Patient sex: M
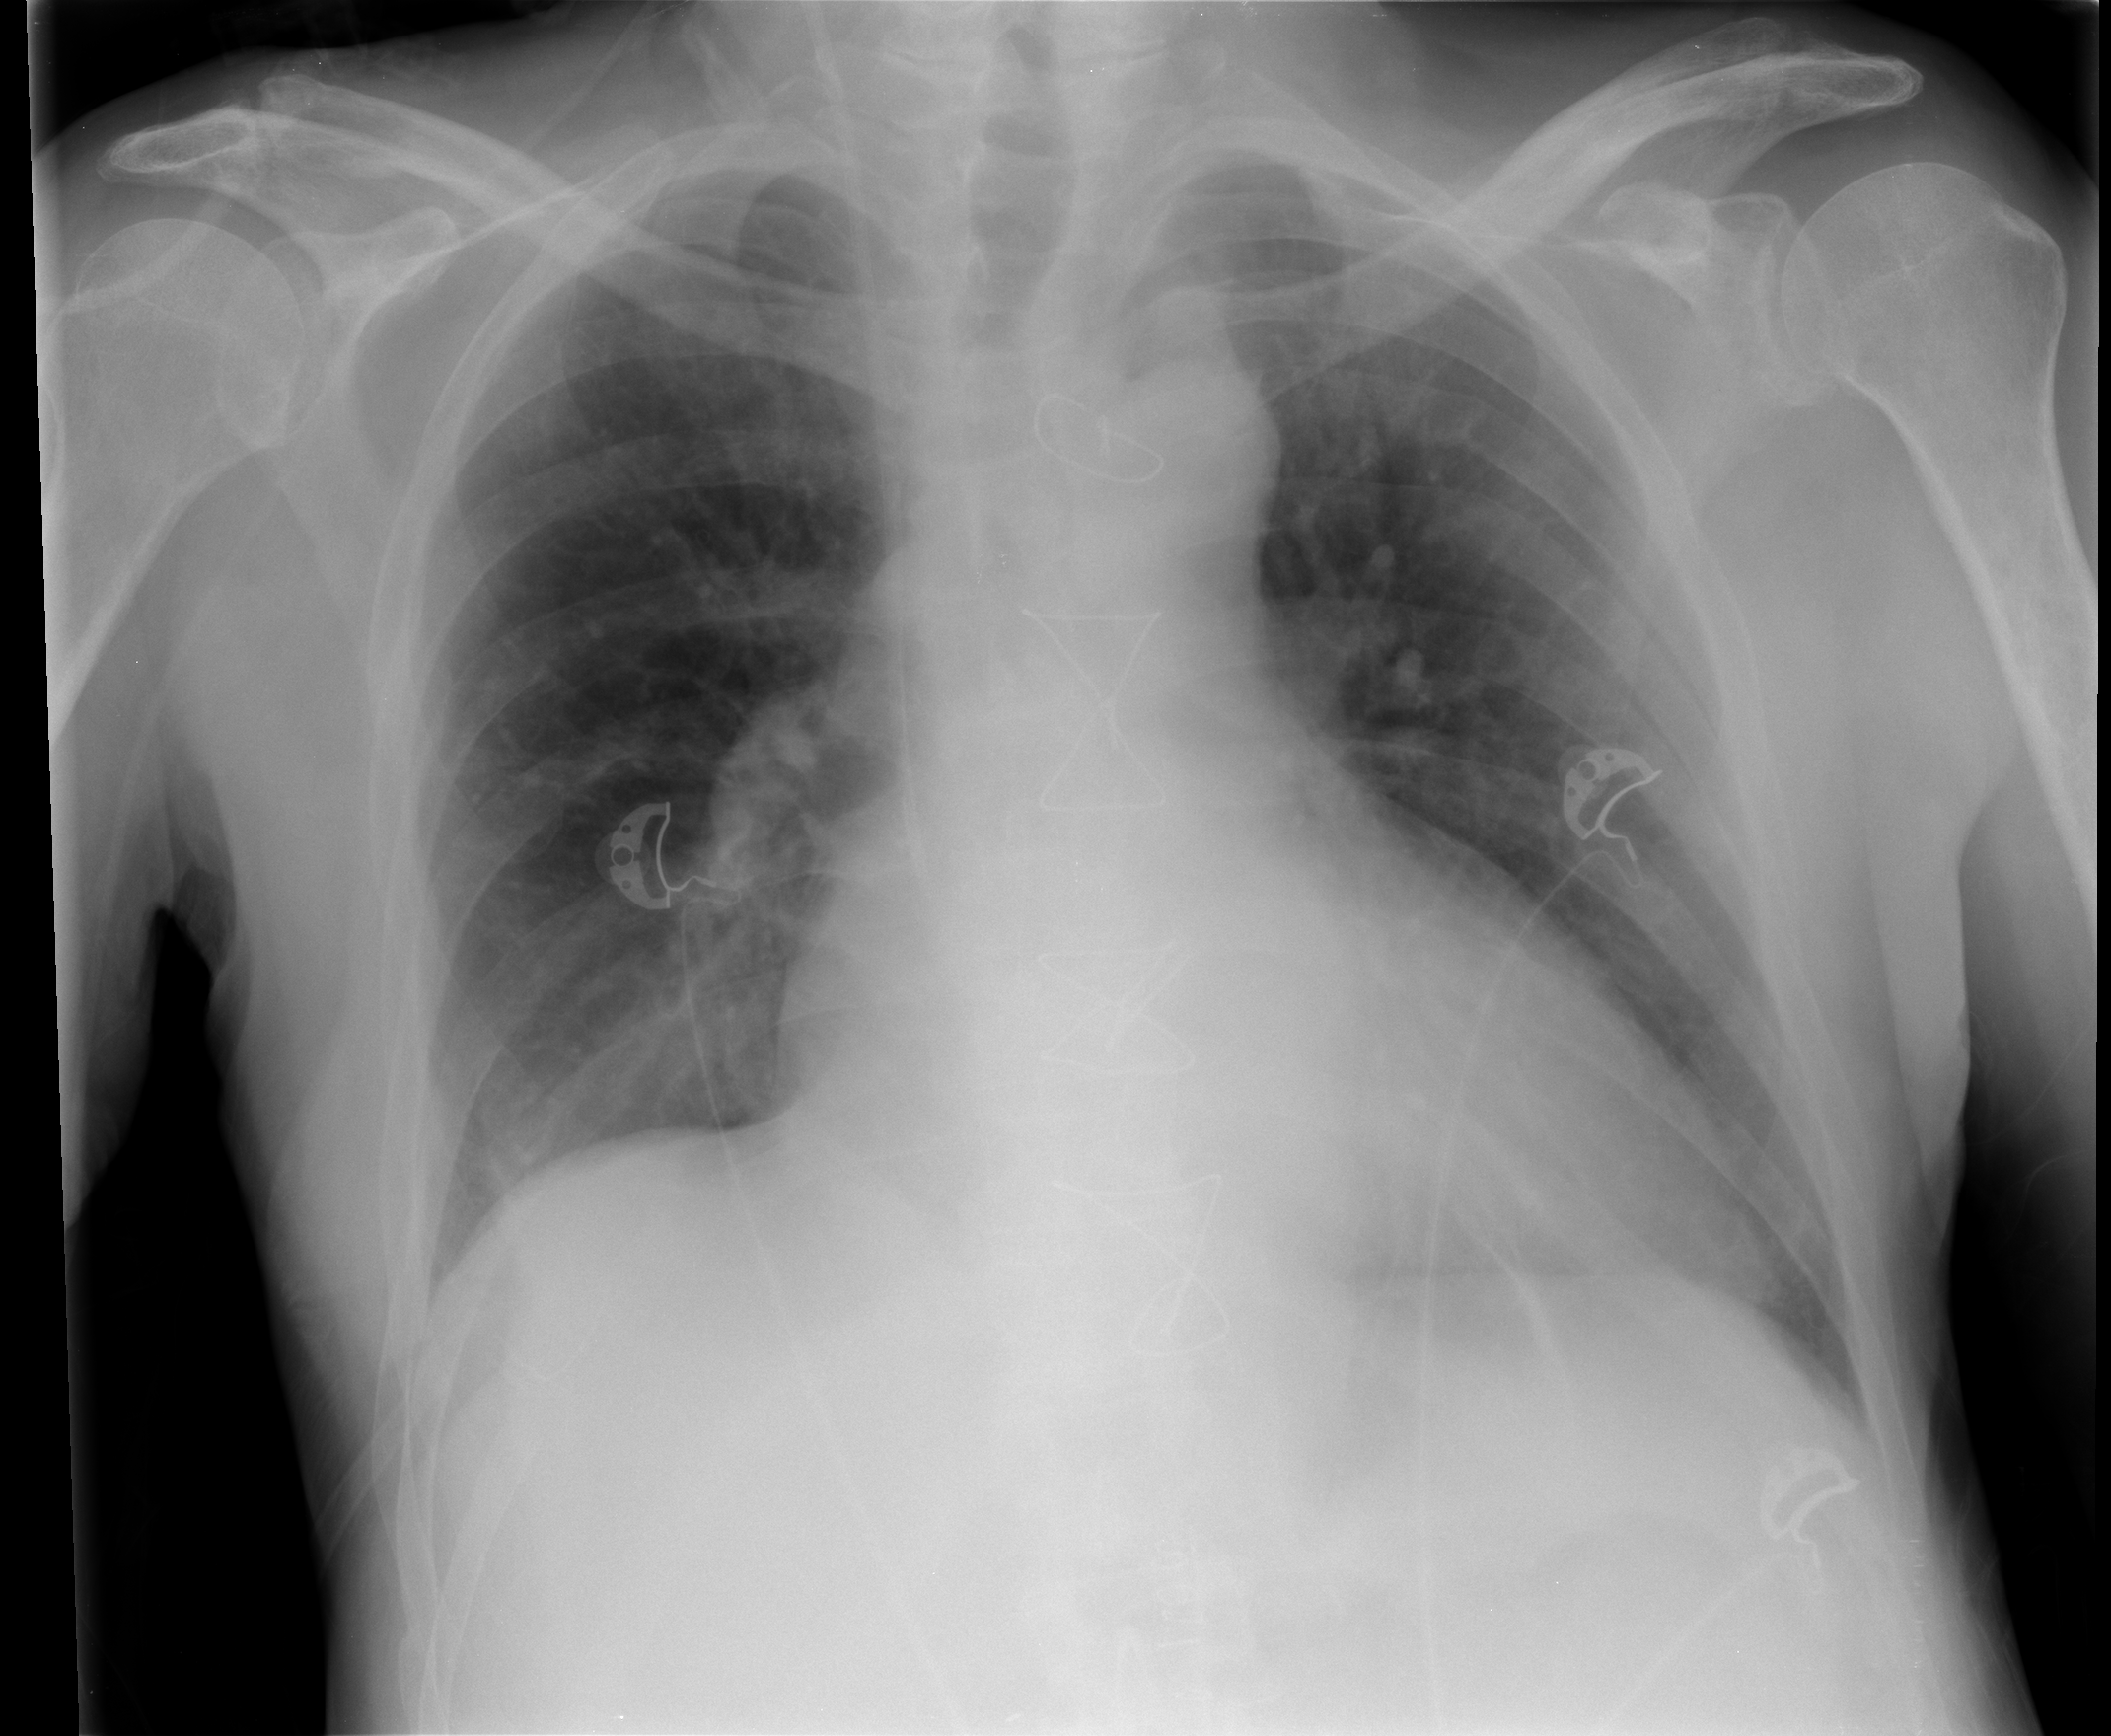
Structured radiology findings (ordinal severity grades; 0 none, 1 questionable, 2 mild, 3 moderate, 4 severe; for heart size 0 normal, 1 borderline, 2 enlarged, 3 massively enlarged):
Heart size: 2
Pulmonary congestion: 0
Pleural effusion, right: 1
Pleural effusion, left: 0
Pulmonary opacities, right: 0
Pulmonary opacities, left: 0
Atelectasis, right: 0
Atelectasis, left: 0